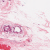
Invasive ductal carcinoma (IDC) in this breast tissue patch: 0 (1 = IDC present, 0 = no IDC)